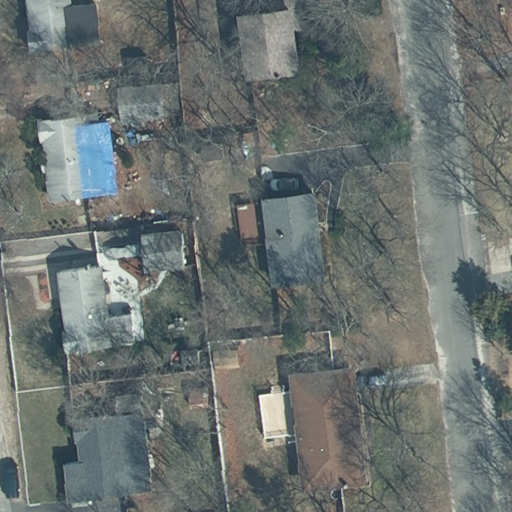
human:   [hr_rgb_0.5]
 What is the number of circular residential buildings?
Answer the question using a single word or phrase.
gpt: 0

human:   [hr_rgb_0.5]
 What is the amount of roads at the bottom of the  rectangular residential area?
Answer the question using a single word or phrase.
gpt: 2

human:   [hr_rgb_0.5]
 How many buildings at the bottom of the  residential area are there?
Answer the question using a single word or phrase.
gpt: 9

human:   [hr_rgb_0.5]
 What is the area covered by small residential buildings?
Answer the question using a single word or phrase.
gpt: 108m2

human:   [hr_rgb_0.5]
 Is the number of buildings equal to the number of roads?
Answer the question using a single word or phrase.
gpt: no

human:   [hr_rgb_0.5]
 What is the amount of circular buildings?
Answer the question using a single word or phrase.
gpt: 0

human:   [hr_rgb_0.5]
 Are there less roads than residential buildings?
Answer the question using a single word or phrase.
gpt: yes

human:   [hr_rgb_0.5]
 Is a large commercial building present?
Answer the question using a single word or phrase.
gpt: no

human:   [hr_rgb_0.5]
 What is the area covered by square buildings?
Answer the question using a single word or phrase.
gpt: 0m2

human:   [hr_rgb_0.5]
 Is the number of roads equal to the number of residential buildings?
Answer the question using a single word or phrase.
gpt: no

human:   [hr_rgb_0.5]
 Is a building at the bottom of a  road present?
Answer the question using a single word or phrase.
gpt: yes

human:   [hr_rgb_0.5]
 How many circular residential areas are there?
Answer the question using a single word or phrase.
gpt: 0

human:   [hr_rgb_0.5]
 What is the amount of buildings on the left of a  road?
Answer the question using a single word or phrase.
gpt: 9

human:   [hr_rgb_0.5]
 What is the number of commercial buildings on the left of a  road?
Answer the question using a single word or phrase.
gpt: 0

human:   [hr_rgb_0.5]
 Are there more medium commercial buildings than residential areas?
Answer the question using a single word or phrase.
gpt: no

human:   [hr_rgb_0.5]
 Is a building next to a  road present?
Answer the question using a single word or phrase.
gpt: yes

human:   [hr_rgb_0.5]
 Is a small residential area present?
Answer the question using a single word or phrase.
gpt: no

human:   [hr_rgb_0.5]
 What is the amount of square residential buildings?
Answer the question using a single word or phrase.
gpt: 0

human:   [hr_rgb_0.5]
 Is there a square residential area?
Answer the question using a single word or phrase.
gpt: no

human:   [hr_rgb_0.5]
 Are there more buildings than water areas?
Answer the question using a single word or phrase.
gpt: yes

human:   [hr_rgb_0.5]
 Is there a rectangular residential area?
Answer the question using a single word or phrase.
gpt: yes

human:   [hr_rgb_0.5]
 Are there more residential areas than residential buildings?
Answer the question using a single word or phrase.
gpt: no

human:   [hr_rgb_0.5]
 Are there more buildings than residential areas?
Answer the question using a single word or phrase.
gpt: yes

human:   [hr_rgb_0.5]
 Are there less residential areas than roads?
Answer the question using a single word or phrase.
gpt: yes

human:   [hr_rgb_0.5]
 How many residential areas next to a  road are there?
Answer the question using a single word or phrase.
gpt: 1

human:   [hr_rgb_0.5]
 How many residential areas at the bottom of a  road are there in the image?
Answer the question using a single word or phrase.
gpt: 0

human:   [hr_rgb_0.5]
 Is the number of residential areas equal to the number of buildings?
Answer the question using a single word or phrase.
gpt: no

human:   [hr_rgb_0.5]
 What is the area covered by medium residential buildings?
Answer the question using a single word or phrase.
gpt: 1273m2

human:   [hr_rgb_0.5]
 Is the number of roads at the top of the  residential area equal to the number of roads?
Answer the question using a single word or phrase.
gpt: no

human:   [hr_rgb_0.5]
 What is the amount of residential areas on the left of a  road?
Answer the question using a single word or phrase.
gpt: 0

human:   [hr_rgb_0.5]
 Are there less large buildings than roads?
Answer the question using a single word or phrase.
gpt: yes

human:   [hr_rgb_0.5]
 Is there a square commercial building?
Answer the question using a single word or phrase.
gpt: no

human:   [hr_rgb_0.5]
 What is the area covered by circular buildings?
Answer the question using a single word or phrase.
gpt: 0m2

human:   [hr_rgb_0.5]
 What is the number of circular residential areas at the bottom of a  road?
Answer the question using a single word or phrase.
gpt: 0

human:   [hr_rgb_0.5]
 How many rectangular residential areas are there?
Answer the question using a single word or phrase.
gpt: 1

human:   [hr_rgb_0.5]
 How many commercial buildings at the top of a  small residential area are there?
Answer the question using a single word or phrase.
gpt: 0